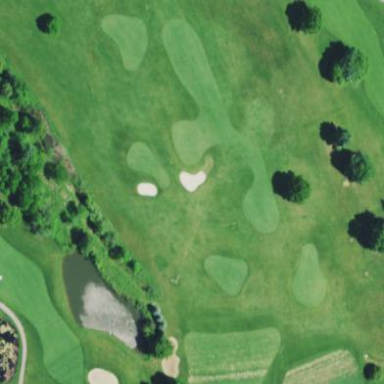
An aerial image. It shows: Driving range for golf on grass.